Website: lowes
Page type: store-pickup
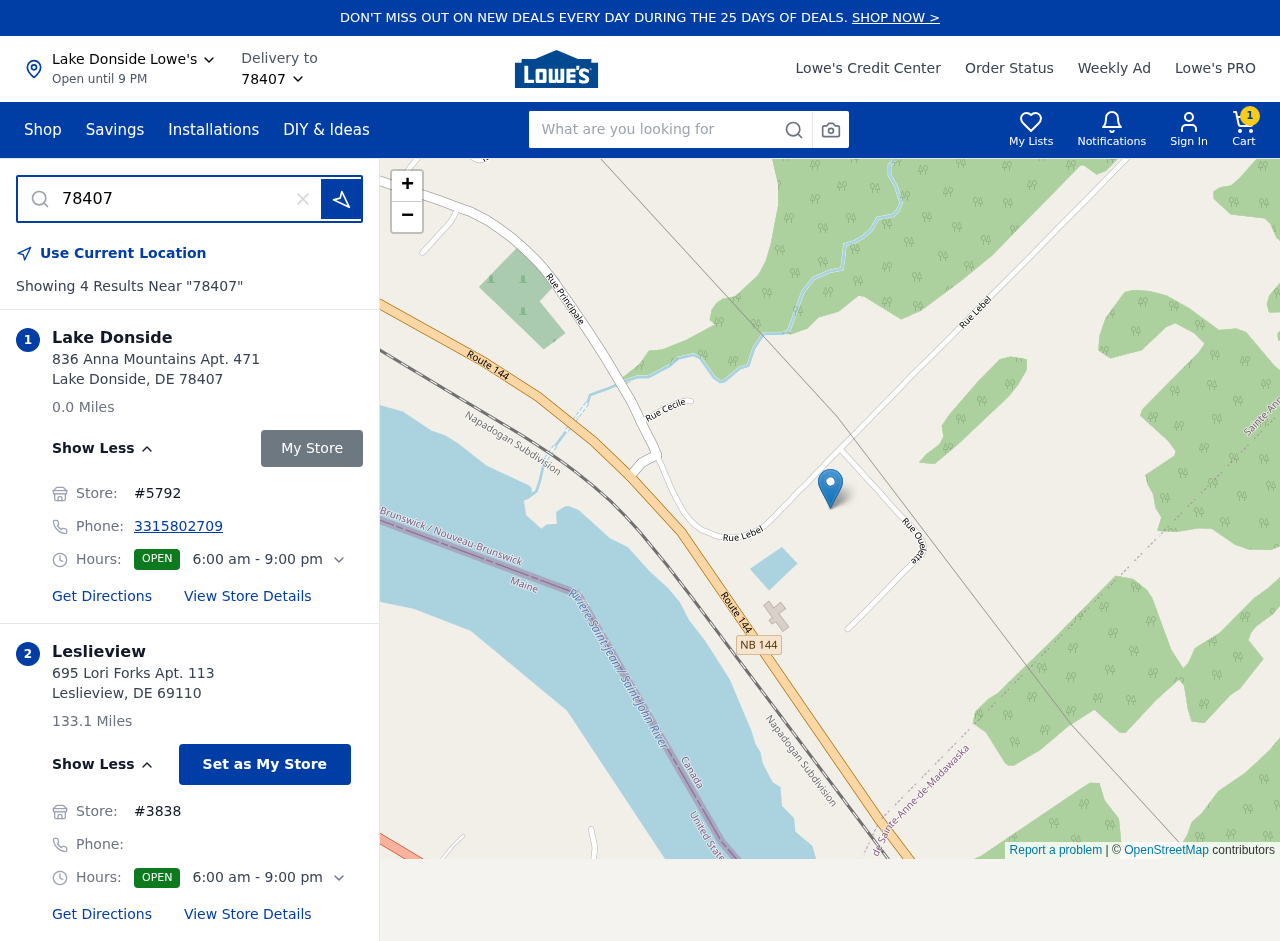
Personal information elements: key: PII_CITY
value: Lake Donside
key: PII_CITY2
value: Leslieview
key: PII_LOCATION1_STREET
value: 836 Anna Mountains Apt. 471
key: PII_LOCATION2_POSTCODE
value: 69110
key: PII_LOCATION2_STREET
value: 695 Lori Forks Apt. 113
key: PII_PHONE
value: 3315802709
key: PII_POSTCODE
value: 78407
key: PII_STATE_ABBR
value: DE
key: PII_POSTCODE3
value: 78407
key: PII_POSTCODE_FULL
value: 78407
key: PII_POSTCODE_NUMERIC
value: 78407
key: PII_STATE_ABBR2
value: DE
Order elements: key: ORDER_NUM_ITEMS
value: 1
Search elements: key: HEADER_SEARCH
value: What are you looking for
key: SEARCH_STORE_LOCATION
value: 78407